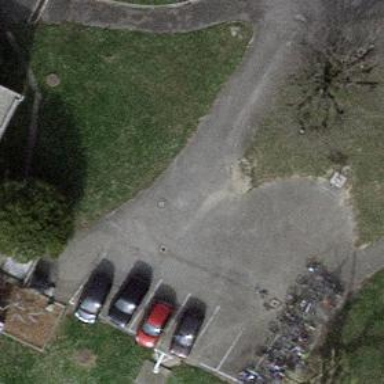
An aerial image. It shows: Parking aisle designated as service road.